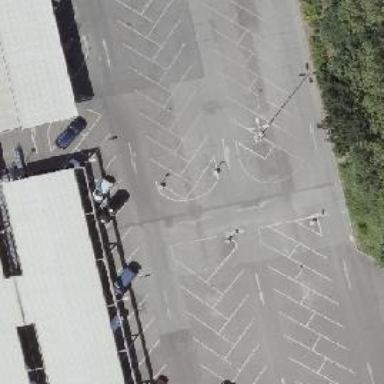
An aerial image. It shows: Asphalt parking aisle along service road.